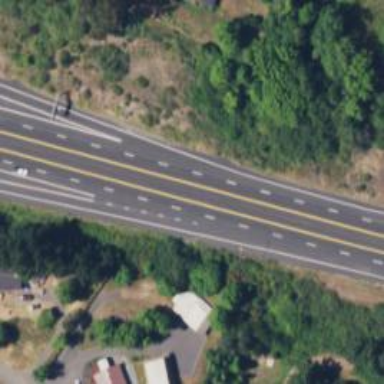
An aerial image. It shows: Asphalt trunk highway.